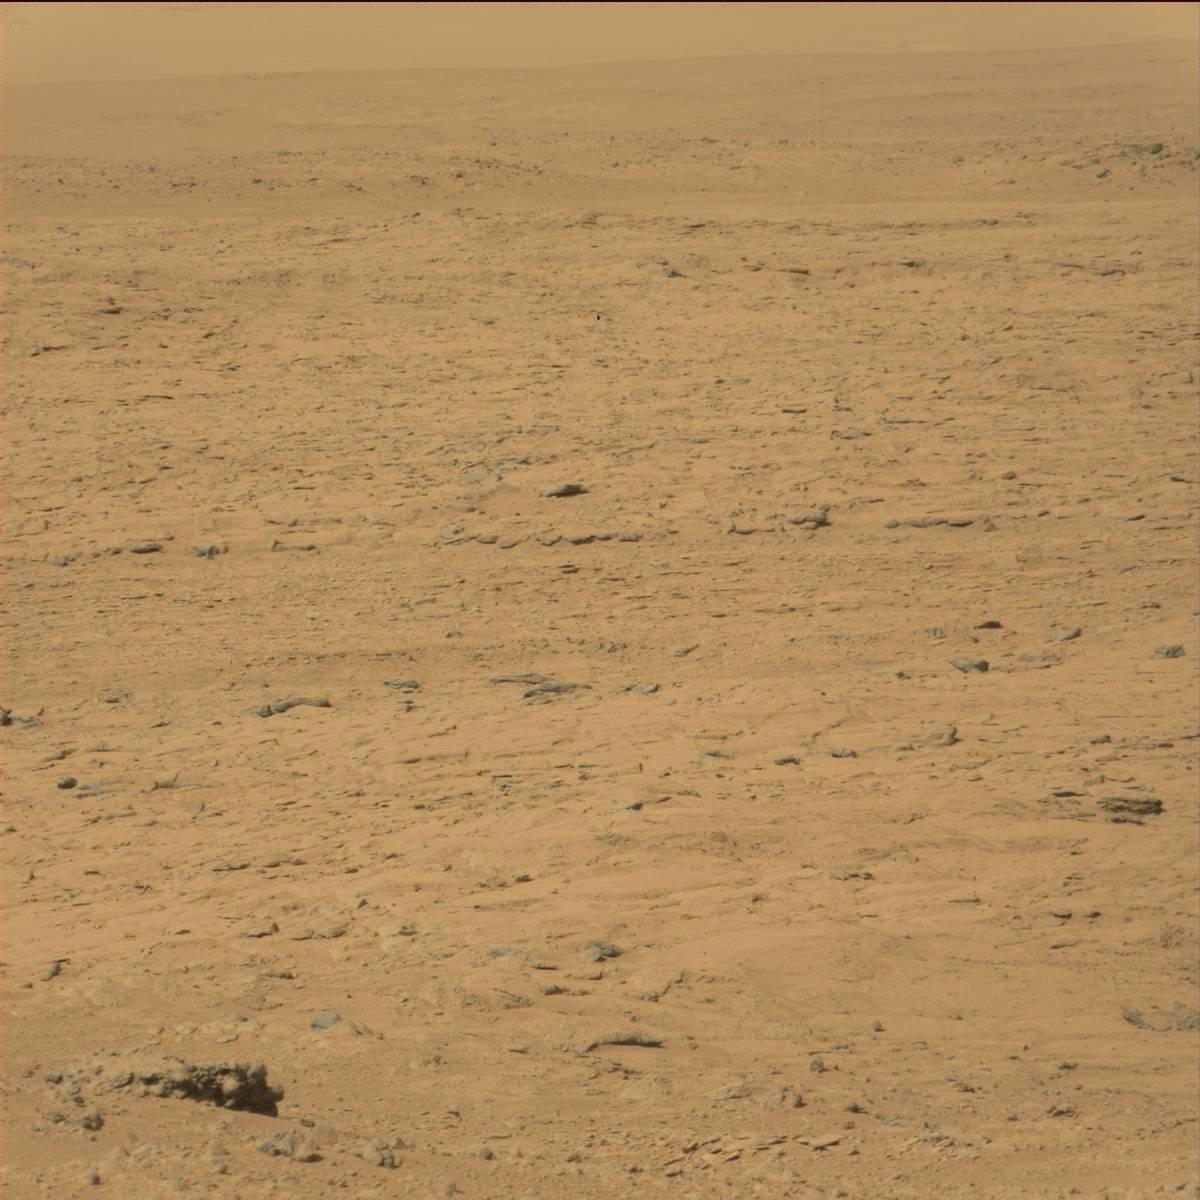
Terrain classes present: Bedrock, Ridge, Rock, Sand / Soil